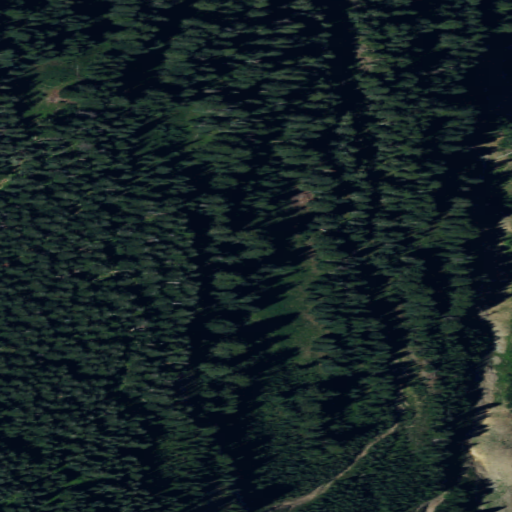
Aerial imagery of gap in Washington named Packwood Saddle containing evergreen forest and shrub